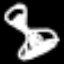
Label: hourglass